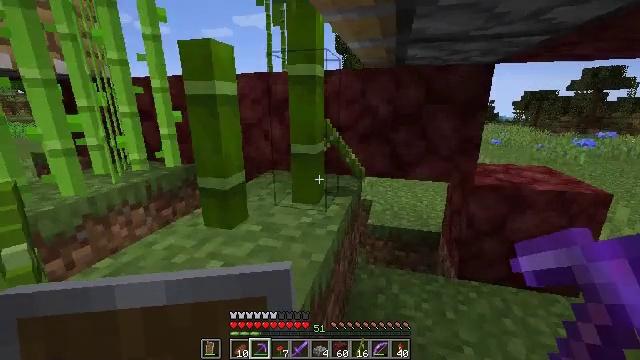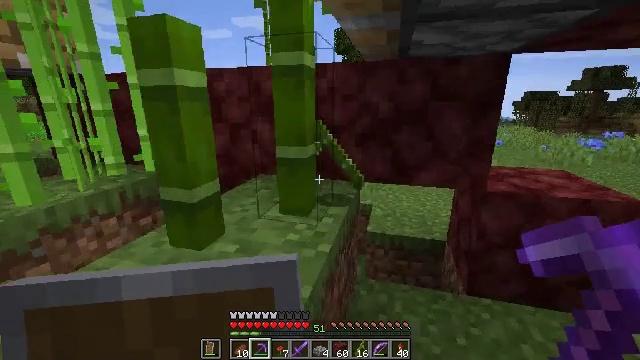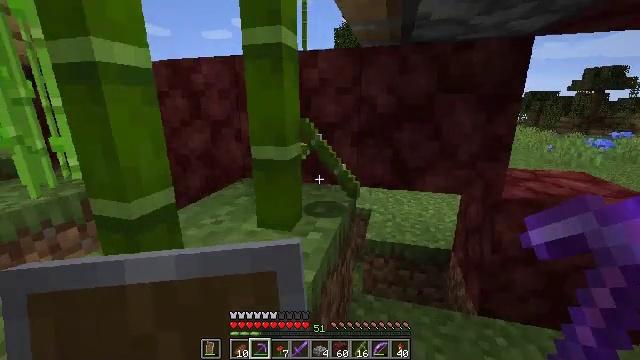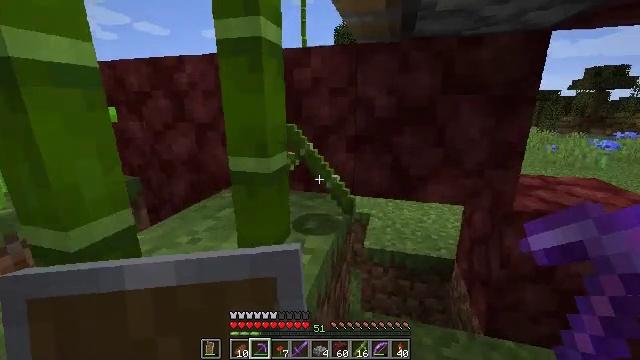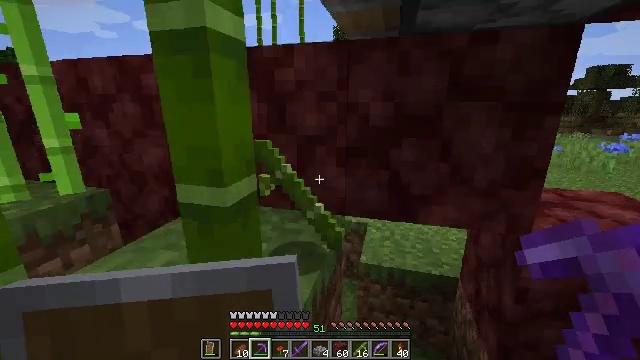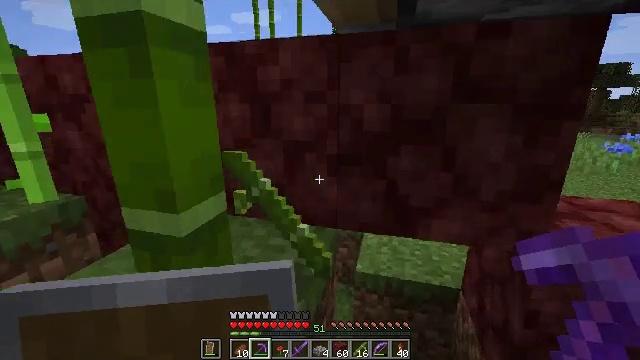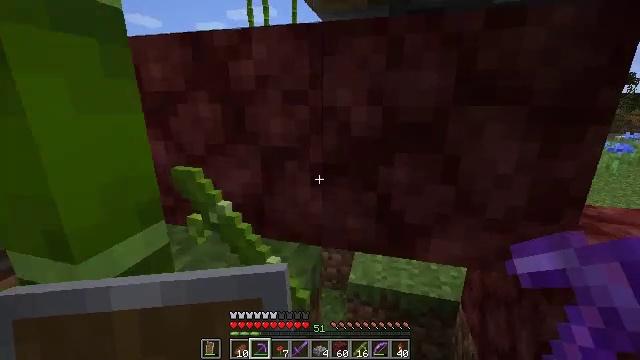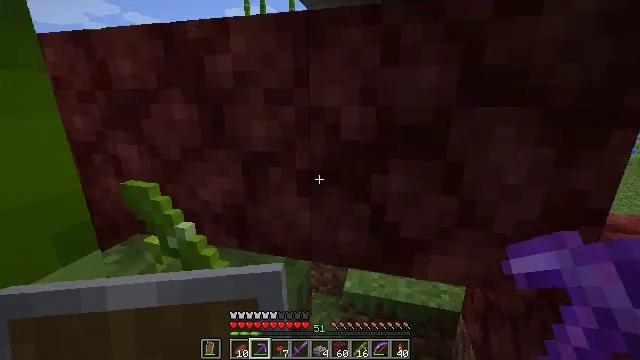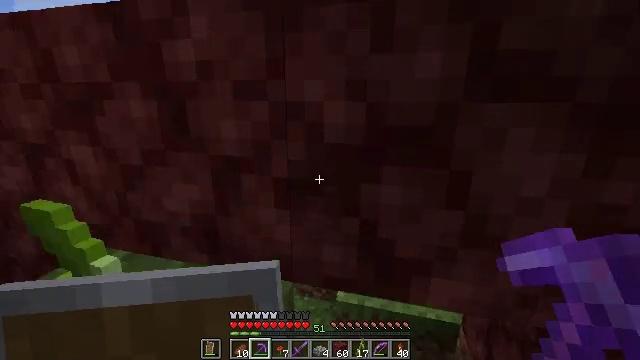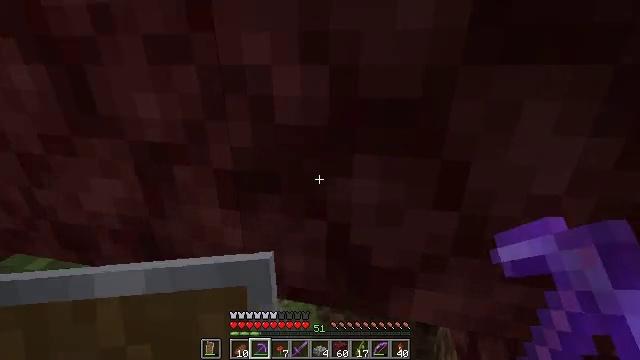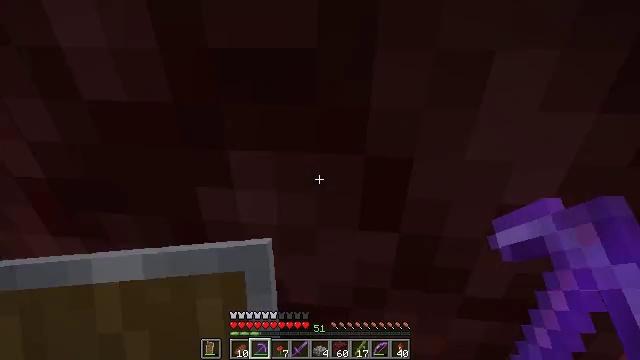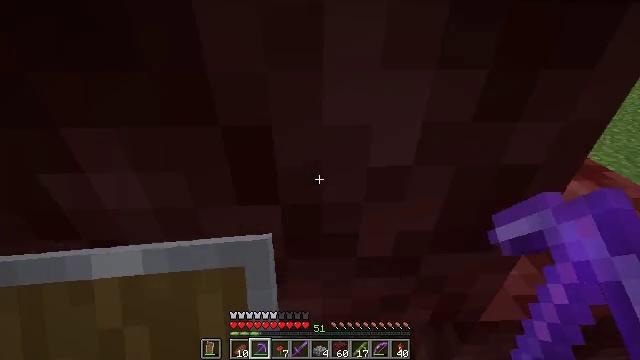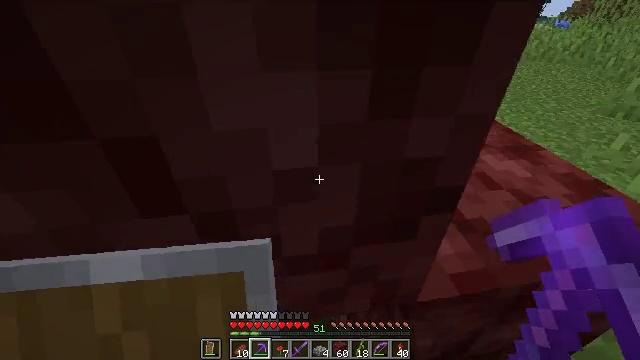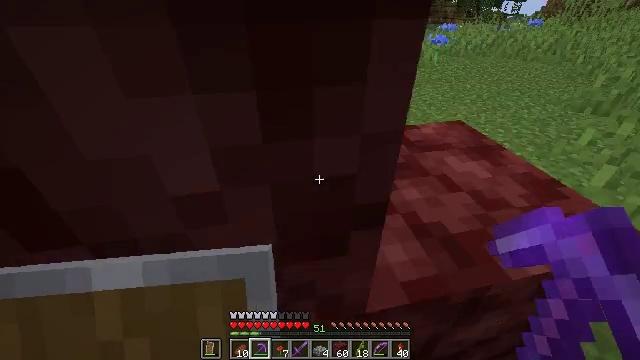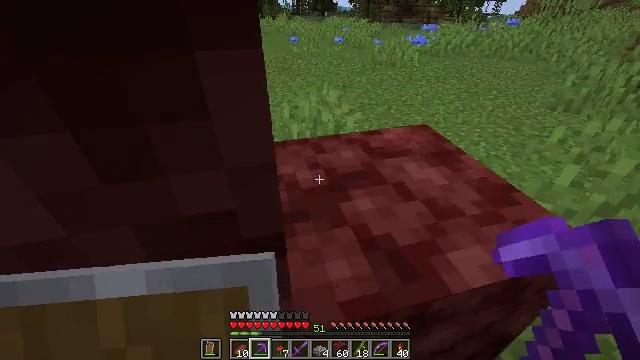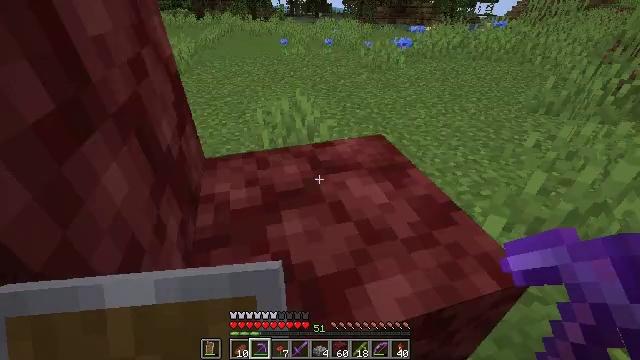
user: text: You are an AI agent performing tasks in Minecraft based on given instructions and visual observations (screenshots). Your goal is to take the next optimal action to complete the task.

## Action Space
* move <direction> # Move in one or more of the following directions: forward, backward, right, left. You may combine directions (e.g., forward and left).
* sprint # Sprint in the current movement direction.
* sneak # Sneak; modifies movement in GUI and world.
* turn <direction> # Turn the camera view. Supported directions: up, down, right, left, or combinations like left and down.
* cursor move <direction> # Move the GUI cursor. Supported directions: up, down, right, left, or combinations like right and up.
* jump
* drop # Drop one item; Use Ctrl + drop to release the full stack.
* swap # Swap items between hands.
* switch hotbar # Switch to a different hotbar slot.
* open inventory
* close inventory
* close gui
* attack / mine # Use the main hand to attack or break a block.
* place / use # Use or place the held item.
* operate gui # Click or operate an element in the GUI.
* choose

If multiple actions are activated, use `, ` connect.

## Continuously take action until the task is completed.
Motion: motion action
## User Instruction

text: Create gold nugget from gold ingot.
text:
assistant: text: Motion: move forward
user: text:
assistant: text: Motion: move forward
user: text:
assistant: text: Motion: move forward
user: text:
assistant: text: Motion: move forward
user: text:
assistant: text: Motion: move forward
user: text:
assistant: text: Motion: move forward
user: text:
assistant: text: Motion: move forward
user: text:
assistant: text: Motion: move forward
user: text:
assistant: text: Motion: move forward and move right, turn right and down
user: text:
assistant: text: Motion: move forward and move right, turn right and down
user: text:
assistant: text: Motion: move forward and move right, turn right and down
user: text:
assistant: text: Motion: move forward and move right, turn right and down
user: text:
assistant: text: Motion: move forward and move right, turn right
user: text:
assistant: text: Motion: move forward and move right, turn right
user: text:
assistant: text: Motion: move forward and move right
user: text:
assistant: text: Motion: move forward and move right
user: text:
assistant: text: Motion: move forward and move right
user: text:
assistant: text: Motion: move forward and move right
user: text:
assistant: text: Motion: move forward and move right, turn left
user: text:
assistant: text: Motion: move forward and move right, turn left
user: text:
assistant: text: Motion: move forward and move right, turn left
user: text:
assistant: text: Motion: move forward and move right, turn left
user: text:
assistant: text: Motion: move forward and move right, turn left
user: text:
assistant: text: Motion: move forward and move right, turn left
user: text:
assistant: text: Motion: move forward and move right, turn left
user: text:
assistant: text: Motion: move forward and move right, turn left
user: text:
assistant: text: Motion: move forward and move right, turn left
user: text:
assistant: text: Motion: move forward and move right, turn left
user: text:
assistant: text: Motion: move forward and move right, turn left
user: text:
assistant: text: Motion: move forward and move right, turn left